Question: I am adding a menu item to the menu bar for my Java application (if using OS X) titled Zoom (aka expand, maximize). Upon clicking it, it should trigger the green zoom stoplight button. I figured out how to programmatically enter Full Screen and minimize to the Dock ('setState(Frame.ICONIFIED);'), but I have not found a way to initiate zoom. Thanks!

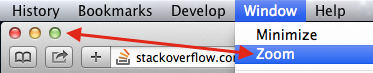
Answer: Thanks to vandale, here is the answer should anyone else stumble upon this question:
Use 'setExtendedState(Frame.MAXIMIZED_BOTH);'to initiate zoom.
But realize this is not a toggle, so clicking it again doesn't unzoom like other Mac apps. Here is the necessary code to make it a toggle:
'''
if (yourFrame.getExtendedState() != 6)
setExtendedState(Frame.MAXIMIZED_BOTH);
else
setExtendedState(Frame.NORMAL);
'''
Zoomed mode is state 6, normal is 0.